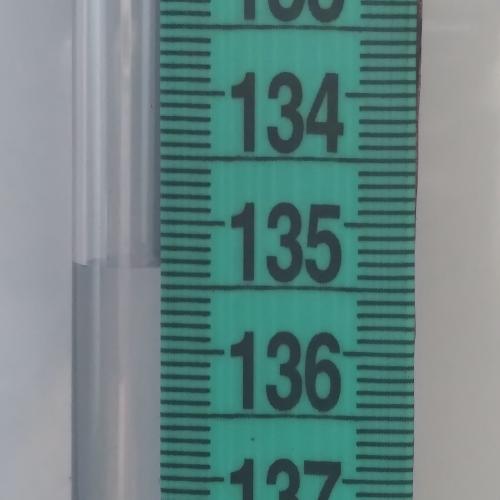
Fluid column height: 135.4 cm